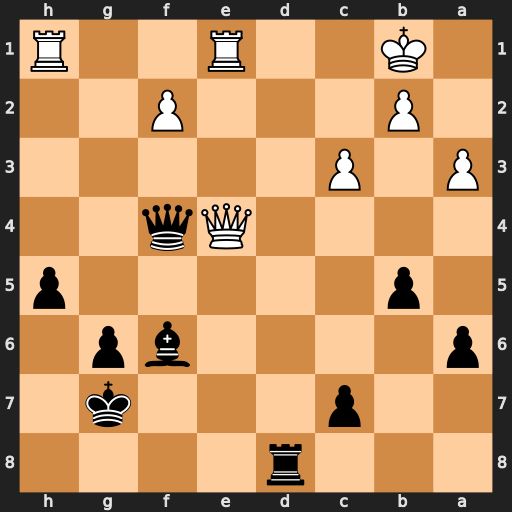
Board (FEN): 3r4/2p3k1/p4bp1/1p5p/4Qq2/P1P5/1P3P2/1K2R2R
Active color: b
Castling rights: -
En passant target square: -
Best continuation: Rd1+ Rxd1 Qxe4+